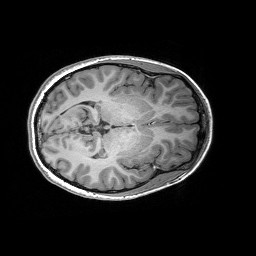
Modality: T1w
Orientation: axial
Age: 16
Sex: female
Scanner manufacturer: siemens
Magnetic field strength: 3 T
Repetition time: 2.53 s
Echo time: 0.00297 s